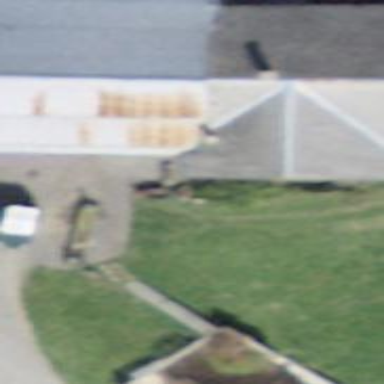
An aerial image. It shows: Farm building.